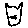
Label: cat